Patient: sex M, age 80
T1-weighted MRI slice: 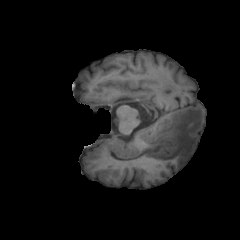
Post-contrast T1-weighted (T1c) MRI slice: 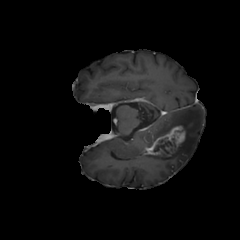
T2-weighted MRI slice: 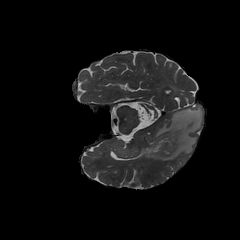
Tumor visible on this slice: yes
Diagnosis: Glioblastoma, IDH-wildtype
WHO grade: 4